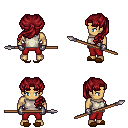
a pixel art fantasy rpg character, male body template, human, tanned skin, white sleeveless shirt, red pants, brunette princess hairstyle, metal gloves, brown slippers, spear, four views (front, back, left, right), 2x2 character sprite sheet, small pixel art, hard edges, no anti-aliasing